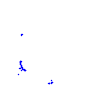
Particle: proton